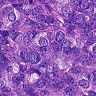
Metastatic tissue present: yes